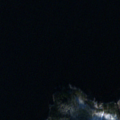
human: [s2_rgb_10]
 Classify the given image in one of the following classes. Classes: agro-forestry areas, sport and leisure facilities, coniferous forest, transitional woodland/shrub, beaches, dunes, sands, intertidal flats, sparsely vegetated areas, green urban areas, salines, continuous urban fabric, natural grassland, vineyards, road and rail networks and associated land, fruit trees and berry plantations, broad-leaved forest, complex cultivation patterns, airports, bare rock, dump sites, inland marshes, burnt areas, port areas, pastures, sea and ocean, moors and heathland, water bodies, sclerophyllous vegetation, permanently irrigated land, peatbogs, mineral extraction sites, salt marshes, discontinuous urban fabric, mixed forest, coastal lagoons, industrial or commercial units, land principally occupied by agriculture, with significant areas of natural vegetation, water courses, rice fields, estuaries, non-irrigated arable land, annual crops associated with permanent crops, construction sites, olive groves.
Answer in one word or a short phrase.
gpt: coniferous forest, mixed forest, water bodies